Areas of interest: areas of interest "Painting and Calligraphy Channel Art Museum"
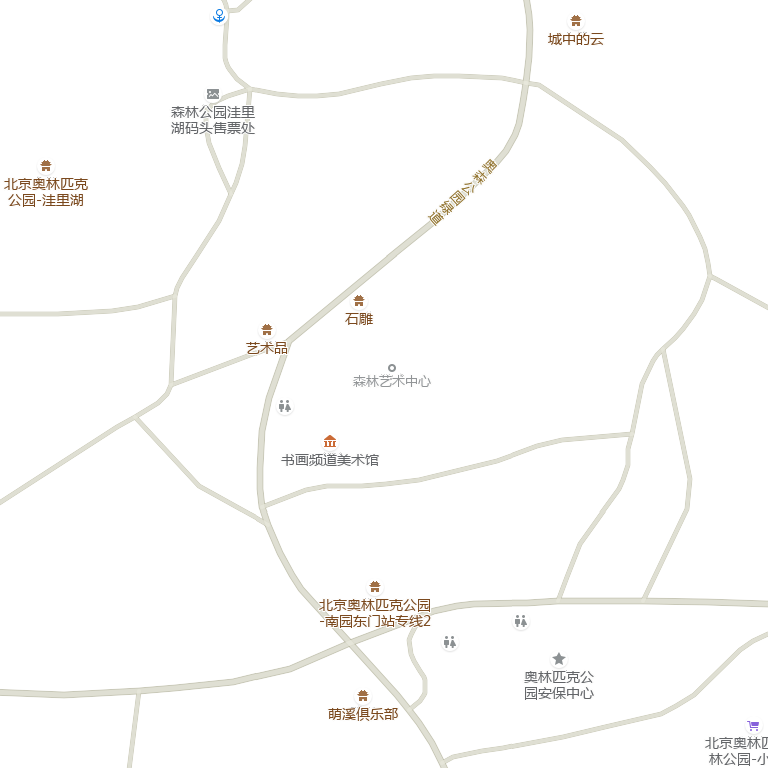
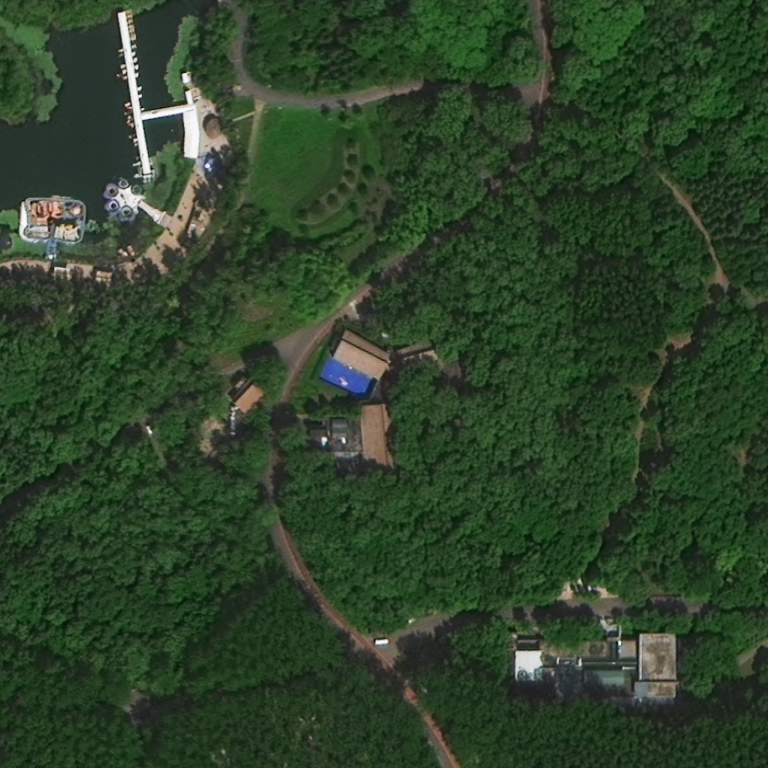